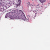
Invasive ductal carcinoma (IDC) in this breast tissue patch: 1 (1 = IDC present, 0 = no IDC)